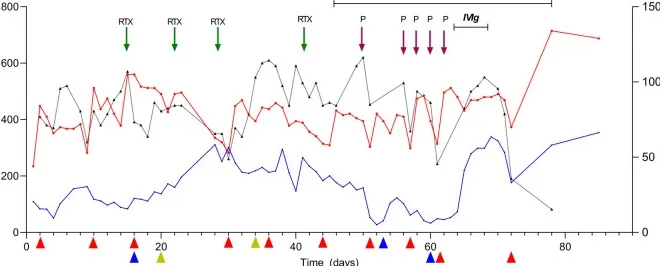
Patient follow-up flowchart.
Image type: electrography (ekg)